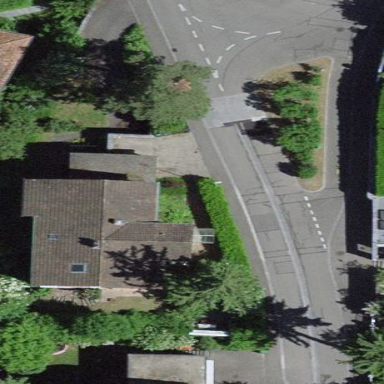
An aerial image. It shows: Simple and straightforward house.